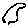
Label: bird